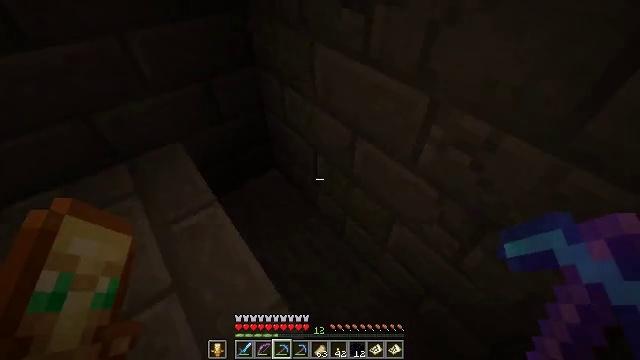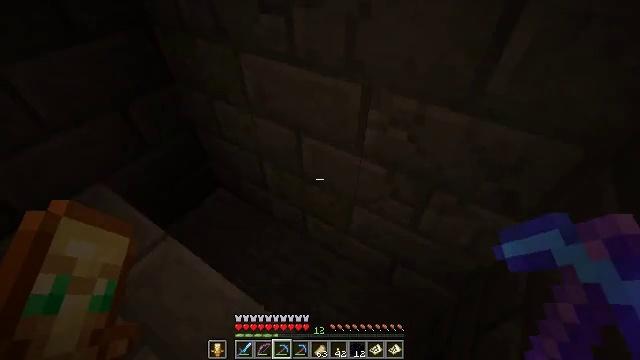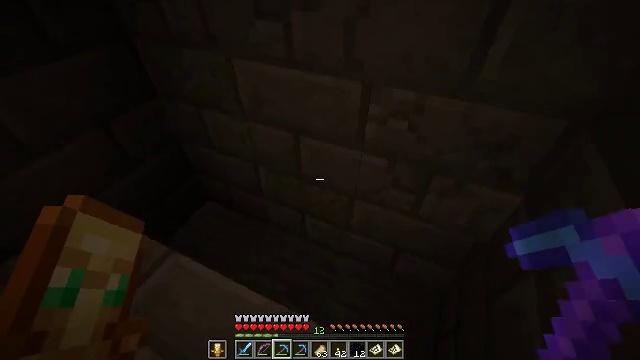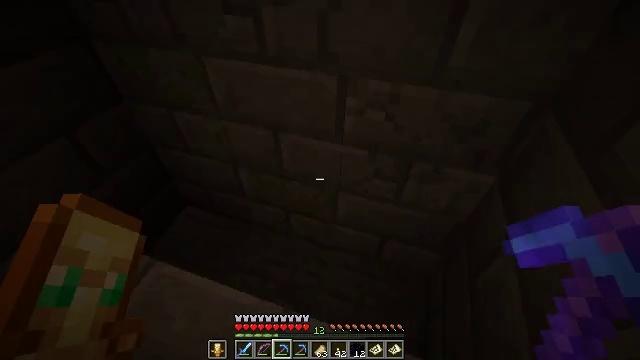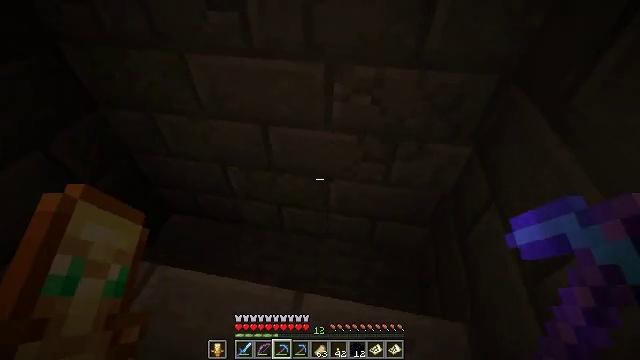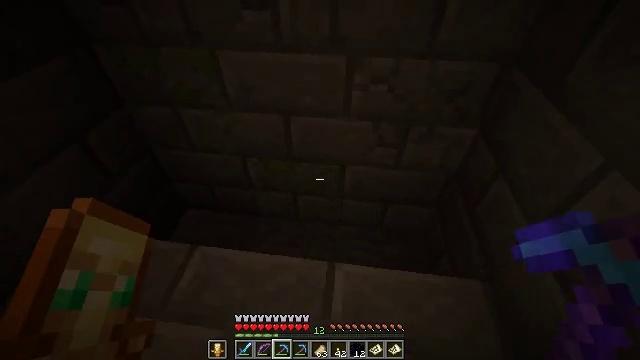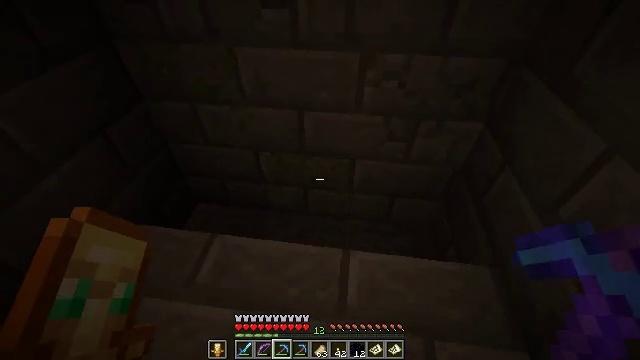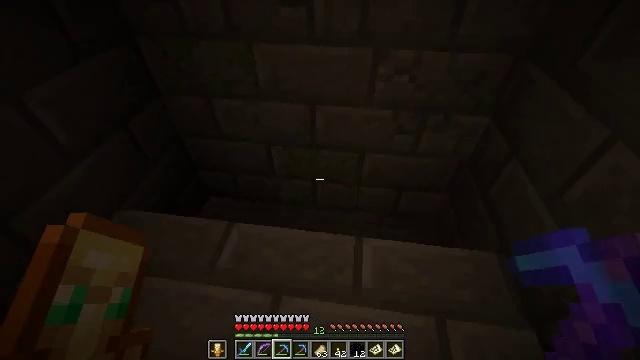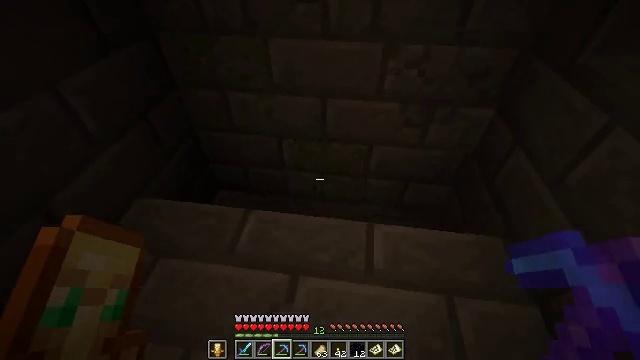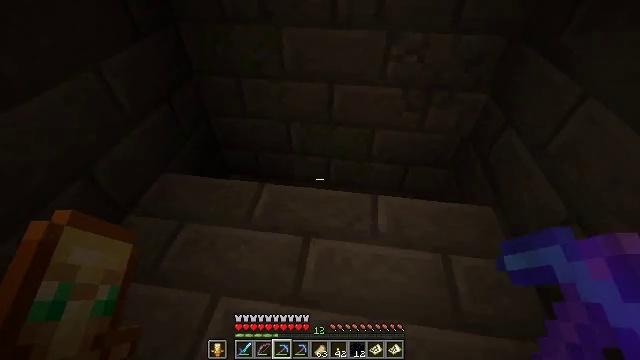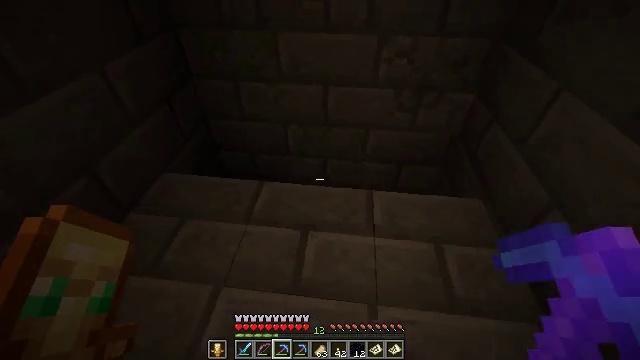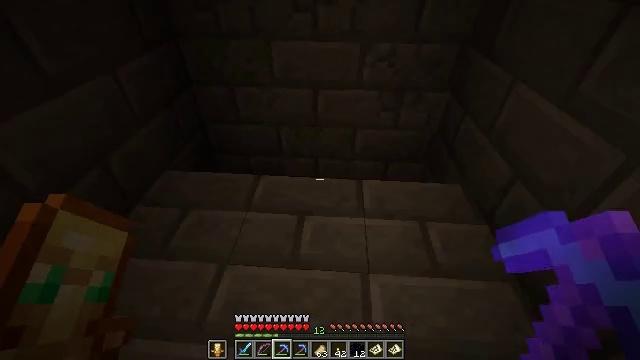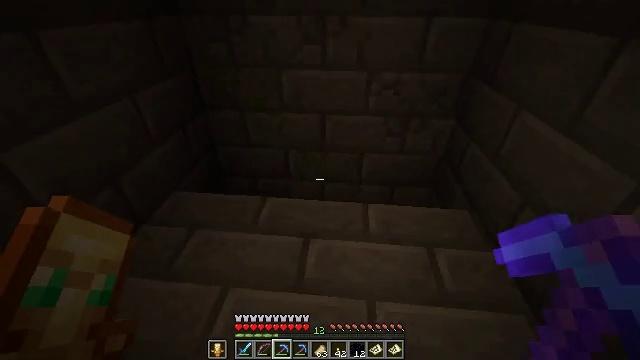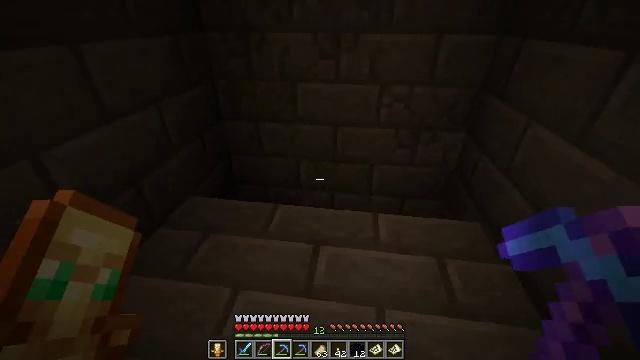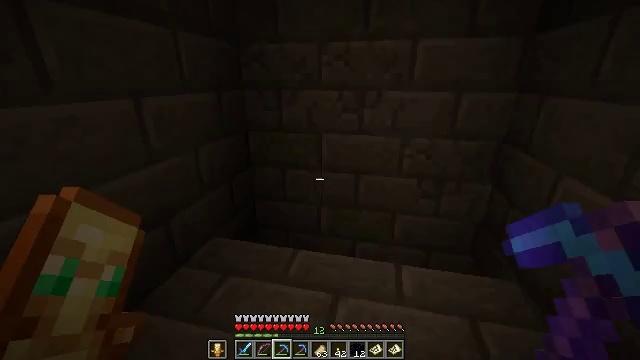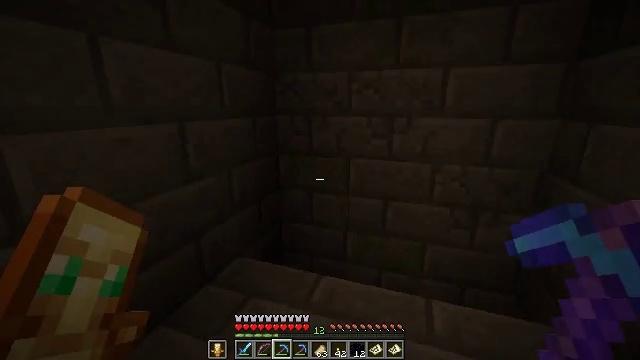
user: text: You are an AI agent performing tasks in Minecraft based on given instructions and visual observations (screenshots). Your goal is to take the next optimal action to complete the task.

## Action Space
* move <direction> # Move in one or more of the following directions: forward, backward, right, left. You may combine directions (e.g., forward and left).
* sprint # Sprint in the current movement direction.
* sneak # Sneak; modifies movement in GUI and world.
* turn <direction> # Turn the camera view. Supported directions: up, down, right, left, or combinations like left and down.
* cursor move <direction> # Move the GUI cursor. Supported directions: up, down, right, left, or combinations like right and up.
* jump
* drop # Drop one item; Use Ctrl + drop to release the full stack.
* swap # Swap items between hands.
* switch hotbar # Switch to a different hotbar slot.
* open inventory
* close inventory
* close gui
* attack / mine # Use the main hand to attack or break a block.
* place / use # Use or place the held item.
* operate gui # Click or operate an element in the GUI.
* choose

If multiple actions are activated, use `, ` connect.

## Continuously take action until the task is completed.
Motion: motion action
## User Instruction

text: Attack the infested stone bricks to gather it.
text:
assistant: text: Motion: move left, turn right
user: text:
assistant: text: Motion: move left, turn right and up
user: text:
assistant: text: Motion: move back and move left, turn right
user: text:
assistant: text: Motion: move back and move left, turn right
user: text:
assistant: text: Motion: move back and move left, turn right
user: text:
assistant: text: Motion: move back and move left
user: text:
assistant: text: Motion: move back and move left
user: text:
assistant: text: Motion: move back
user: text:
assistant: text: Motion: move back
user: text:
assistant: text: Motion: move back, turn right and up
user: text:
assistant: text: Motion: turn right and up
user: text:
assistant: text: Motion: turn left and up
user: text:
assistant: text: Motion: turn left and up
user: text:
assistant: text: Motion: turn left and up
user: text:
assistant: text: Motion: turn left and up
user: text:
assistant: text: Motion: no_op
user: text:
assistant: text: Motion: turn right
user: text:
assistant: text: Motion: turn right
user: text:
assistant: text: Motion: turn right and up
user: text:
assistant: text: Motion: no_op
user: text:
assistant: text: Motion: move left, turn right
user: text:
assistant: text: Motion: move left
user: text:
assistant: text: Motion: move back and move left, turn right and up
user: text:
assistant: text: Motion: move back and move left, turn right and up
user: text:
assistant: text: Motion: move back and move right, turn right and up
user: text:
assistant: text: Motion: move right, turn down
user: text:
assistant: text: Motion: move forward and move right, turn left and down
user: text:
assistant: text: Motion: move forward and move right, turn left and down
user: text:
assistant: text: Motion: move forward and move right, turn left
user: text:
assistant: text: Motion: move forward and move right, turn left and up